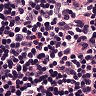
Metastatic tissue present: no